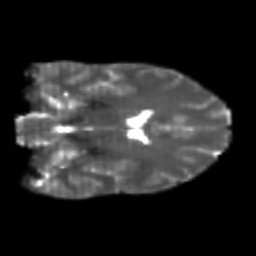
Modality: T2w
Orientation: coronal
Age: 22
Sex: female
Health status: healthy
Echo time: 0.074 s